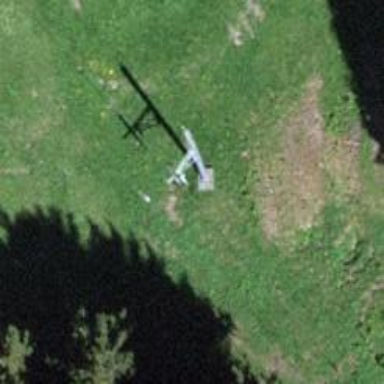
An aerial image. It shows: Pylon used for aerialway.